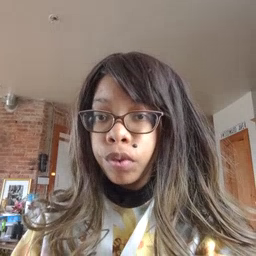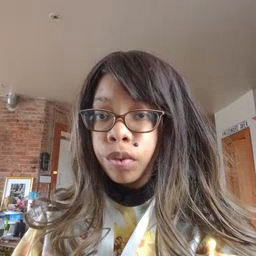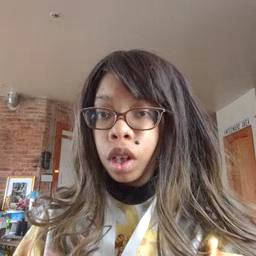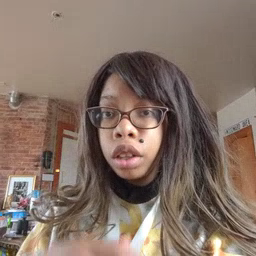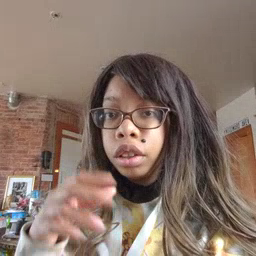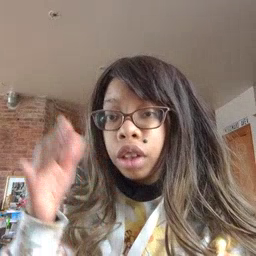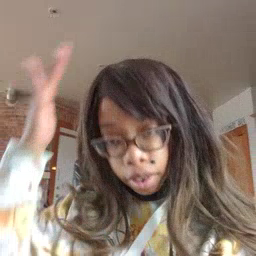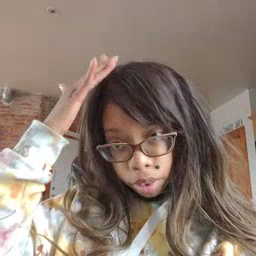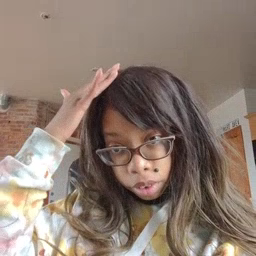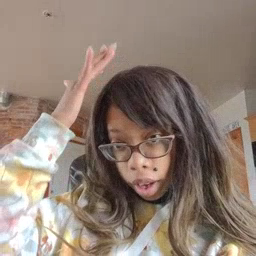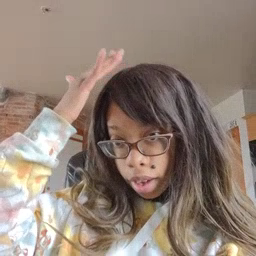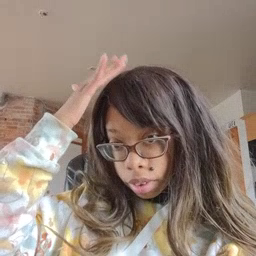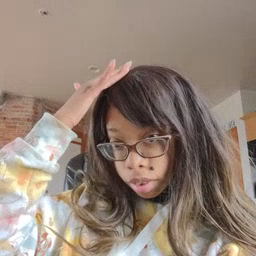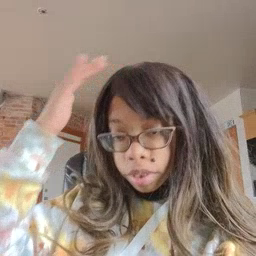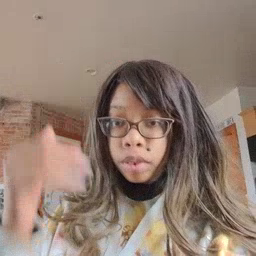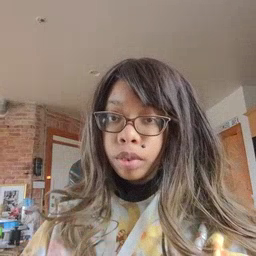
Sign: hat